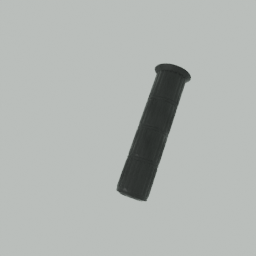
Label: mechanical